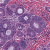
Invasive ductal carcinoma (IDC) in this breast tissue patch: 1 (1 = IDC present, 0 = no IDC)